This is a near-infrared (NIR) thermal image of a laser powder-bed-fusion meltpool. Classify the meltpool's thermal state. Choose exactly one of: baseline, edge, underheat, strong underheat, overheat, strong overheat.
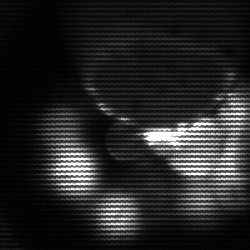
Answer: edge